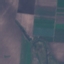
Land use / land cover: AnnualCrop